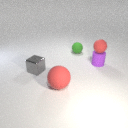
small green rubber sphere to the right of small gray metal cube